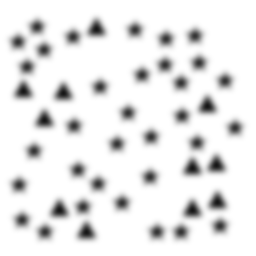
Squares: 0
Triangles: 11
Stars: 33
Total shapes: 44